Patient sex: F
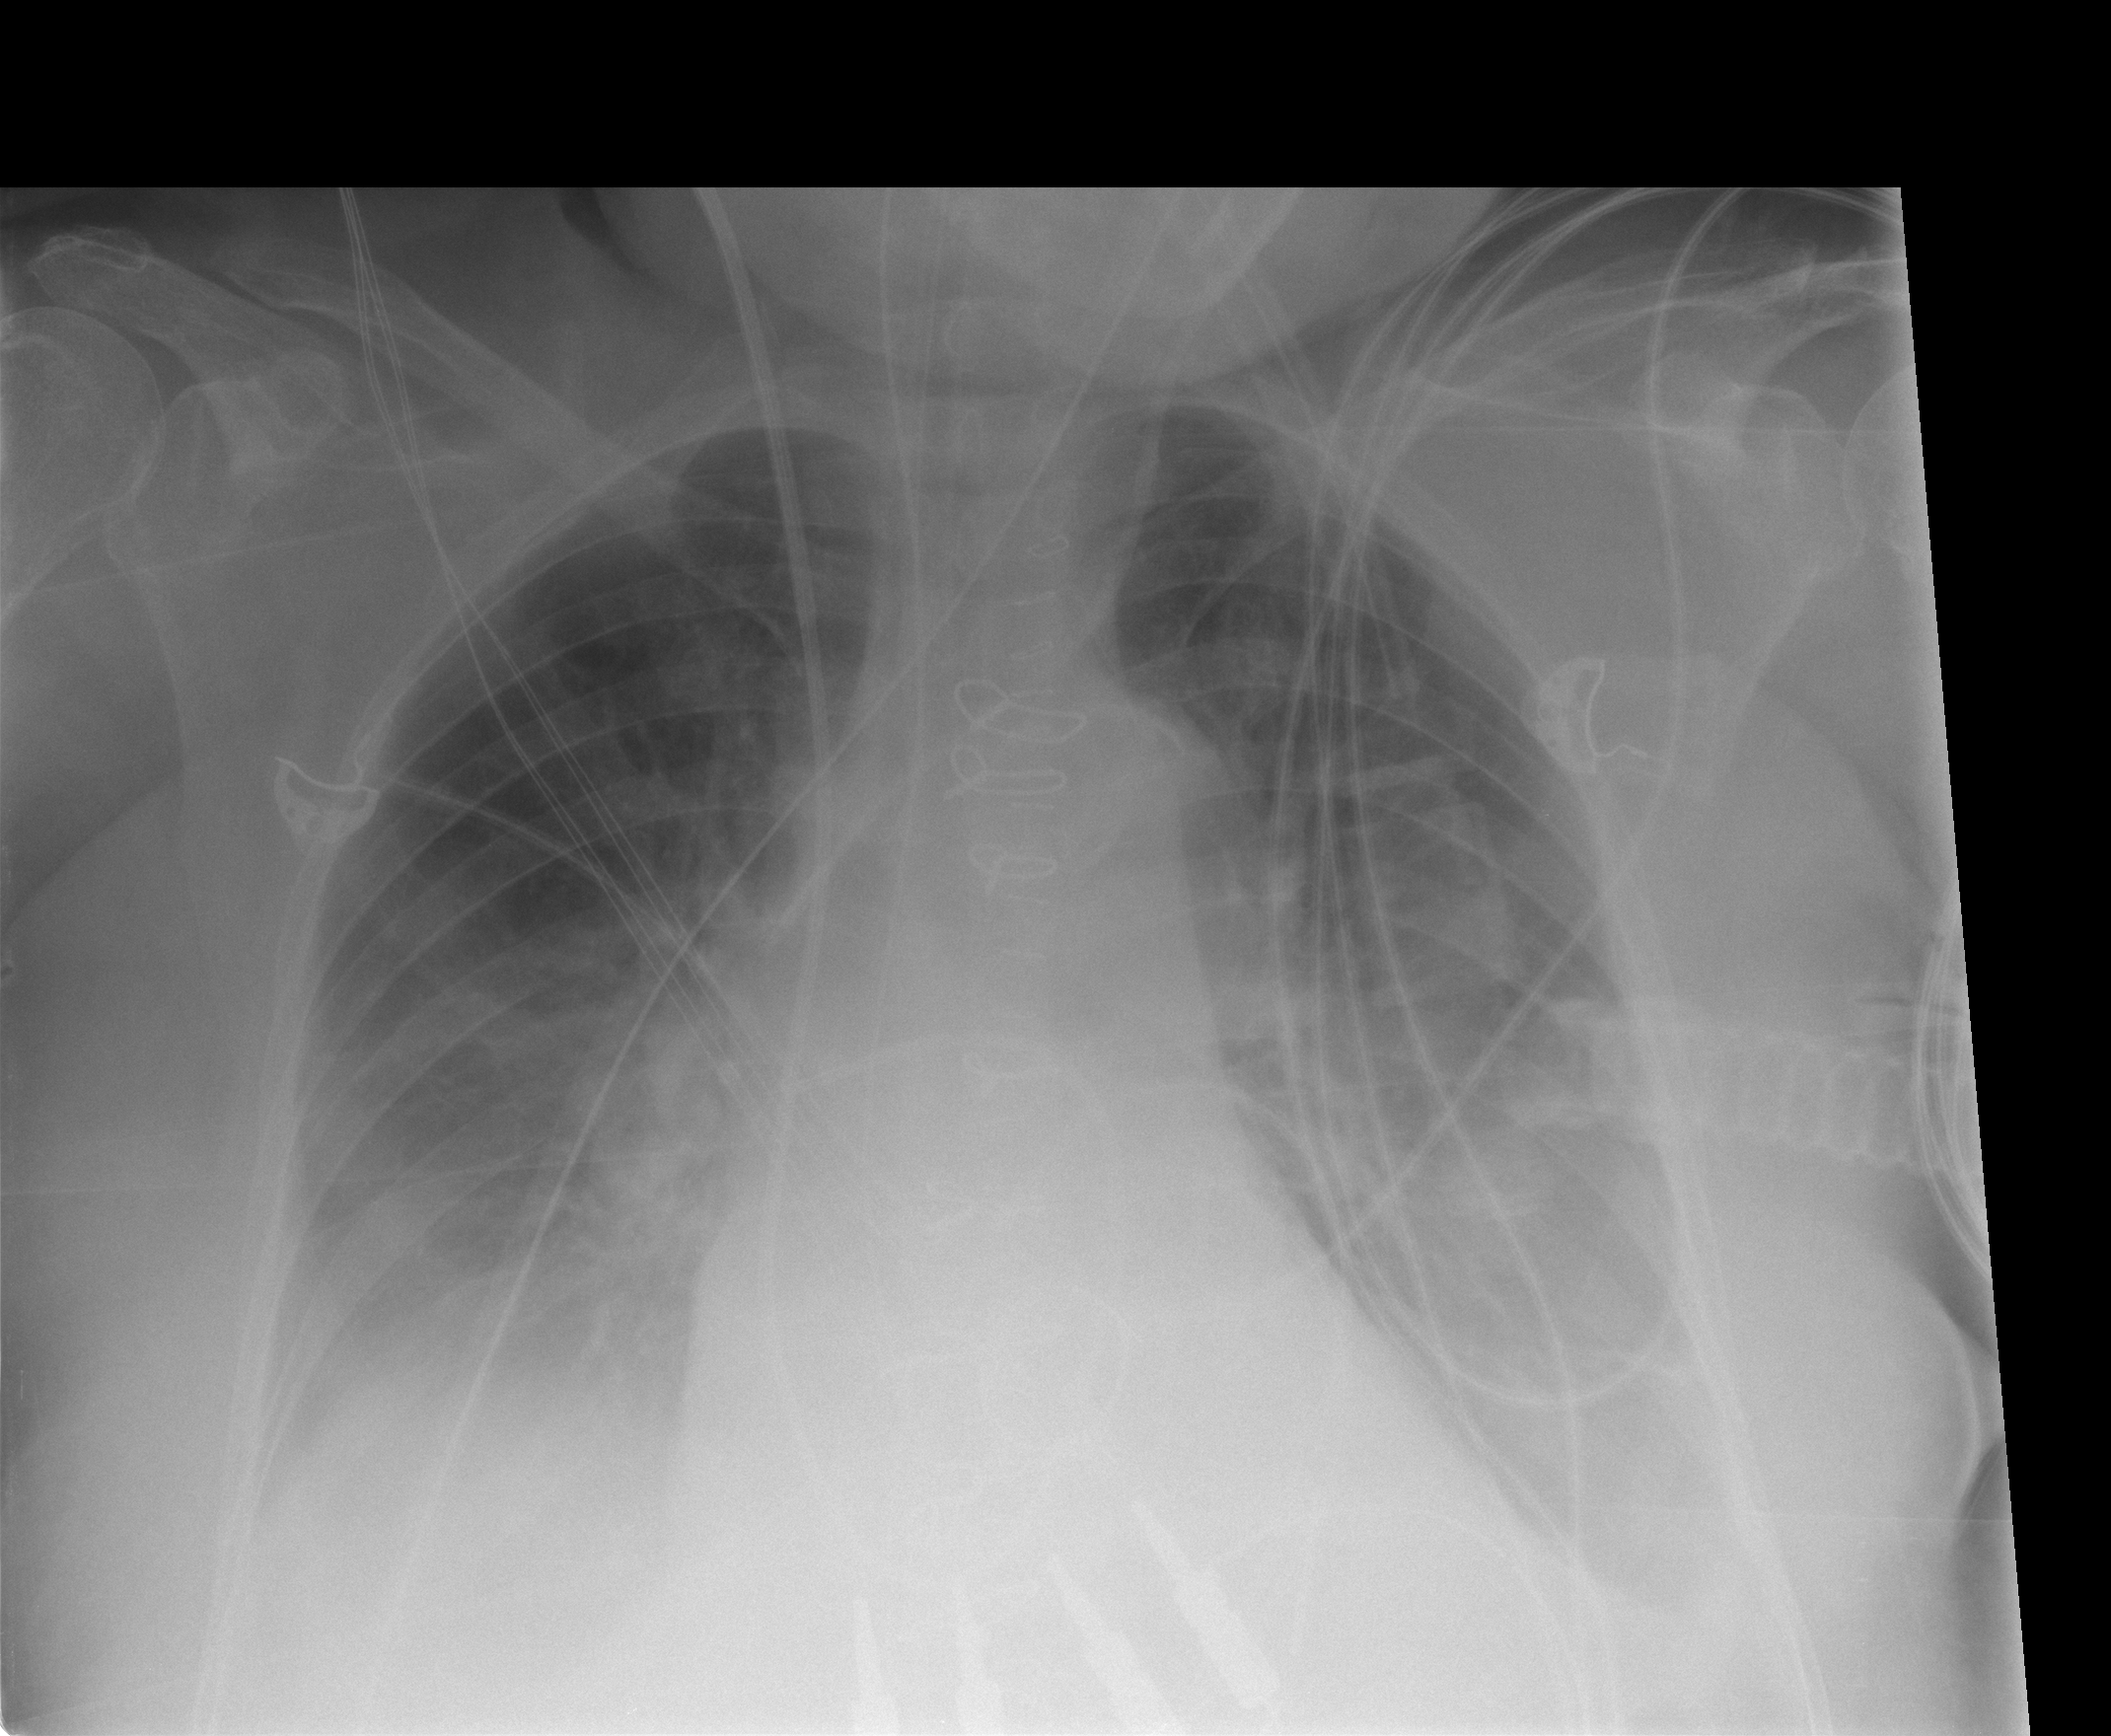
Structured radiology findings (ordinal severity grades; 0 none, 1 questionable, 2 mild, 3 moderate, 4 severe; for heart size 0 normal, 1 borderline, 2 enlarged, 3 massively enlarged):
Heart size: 2
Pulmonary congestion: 0
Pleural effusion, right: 2
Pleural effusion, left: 2
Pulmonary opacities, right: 0
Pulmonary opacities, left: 0
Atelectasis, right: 2
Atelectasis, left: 3